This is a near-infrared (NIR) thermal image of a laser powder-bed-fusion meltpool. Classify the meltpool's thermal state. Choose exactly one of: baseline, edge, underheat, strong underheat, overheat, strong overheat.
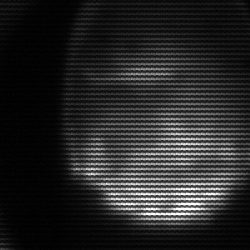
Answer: edge